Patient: sex F, age 49
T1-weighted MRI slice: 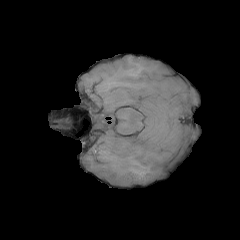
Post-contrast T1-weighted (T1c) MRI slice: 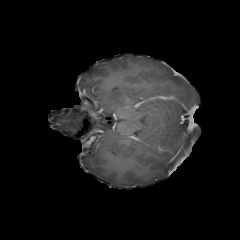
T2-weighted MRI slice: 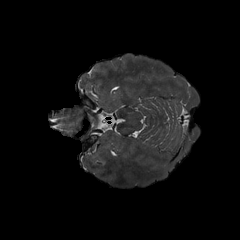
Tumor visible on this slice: no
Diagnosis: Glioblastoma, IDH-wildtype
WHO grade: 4